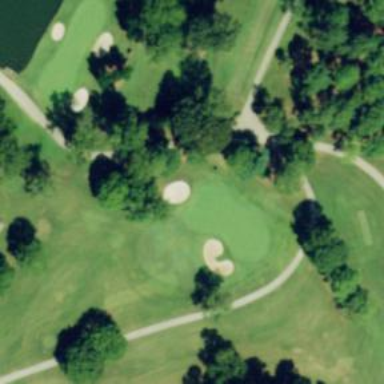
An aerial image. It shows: View of golf hole.